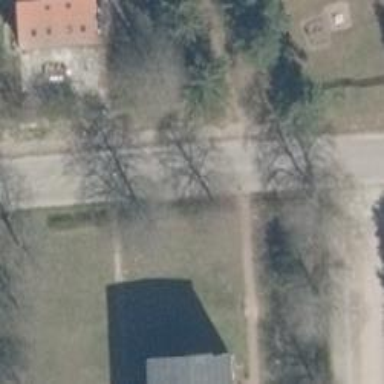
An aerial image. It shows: Footway along the road.